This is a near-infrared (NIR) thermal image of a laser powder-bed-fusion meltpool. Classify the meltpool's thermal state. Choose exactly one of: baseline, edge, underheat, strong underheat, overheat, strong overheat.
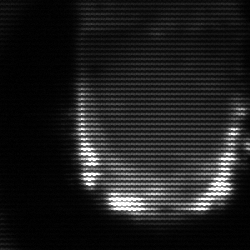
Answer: baseline